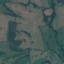
Land use / land cover: Pasture